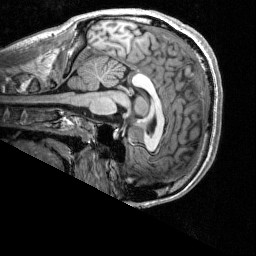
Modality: T1w
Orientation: sagittal
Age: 21
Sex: male
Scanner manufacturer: siemens
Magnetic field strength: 3 T
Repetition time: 2.53 s
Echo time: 0.00277 s